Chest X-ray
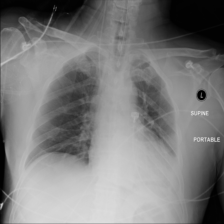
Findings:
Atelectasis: positive
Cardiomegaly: negative
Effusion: positive
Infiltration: negative
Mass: negative
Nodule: negative
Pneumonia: negative
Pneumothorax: negative
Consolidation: negative
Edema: negative
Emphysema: negative
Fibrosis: negative
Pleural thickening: negative
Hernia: negative